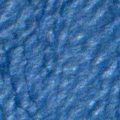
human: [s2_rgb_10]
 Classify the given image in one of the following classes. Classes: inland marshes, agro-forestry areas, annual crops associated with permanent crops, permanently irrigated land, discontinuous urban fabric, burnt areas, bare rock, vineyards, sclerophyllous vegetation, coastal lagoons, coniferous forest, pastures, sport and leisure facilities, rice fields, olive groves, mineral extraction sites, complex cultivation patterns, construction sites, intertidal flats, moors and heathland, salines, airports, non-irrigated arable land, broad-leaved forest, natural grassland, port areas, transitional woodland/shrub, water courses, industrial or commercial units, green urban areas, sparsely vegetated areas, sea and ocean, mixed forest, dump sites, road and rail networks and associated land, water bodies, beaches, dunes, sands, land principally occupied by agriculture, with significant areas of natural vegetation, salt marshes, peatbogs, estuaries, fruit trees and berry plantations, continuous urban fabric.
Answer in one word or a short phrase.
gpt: sea and ocean